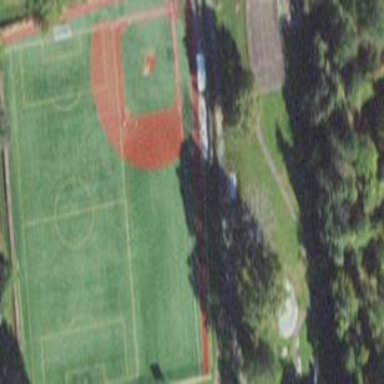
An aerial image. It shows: Baseball pitch for leisure land activities.